Field crop: tomato
Growth stage: 1
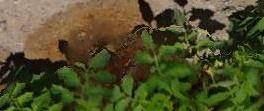
Species: tomato